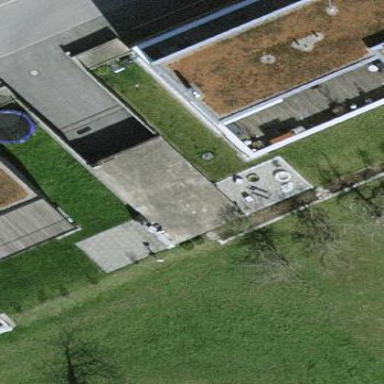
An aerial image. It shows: Garage.